Platform: macOS
Application: Chrome
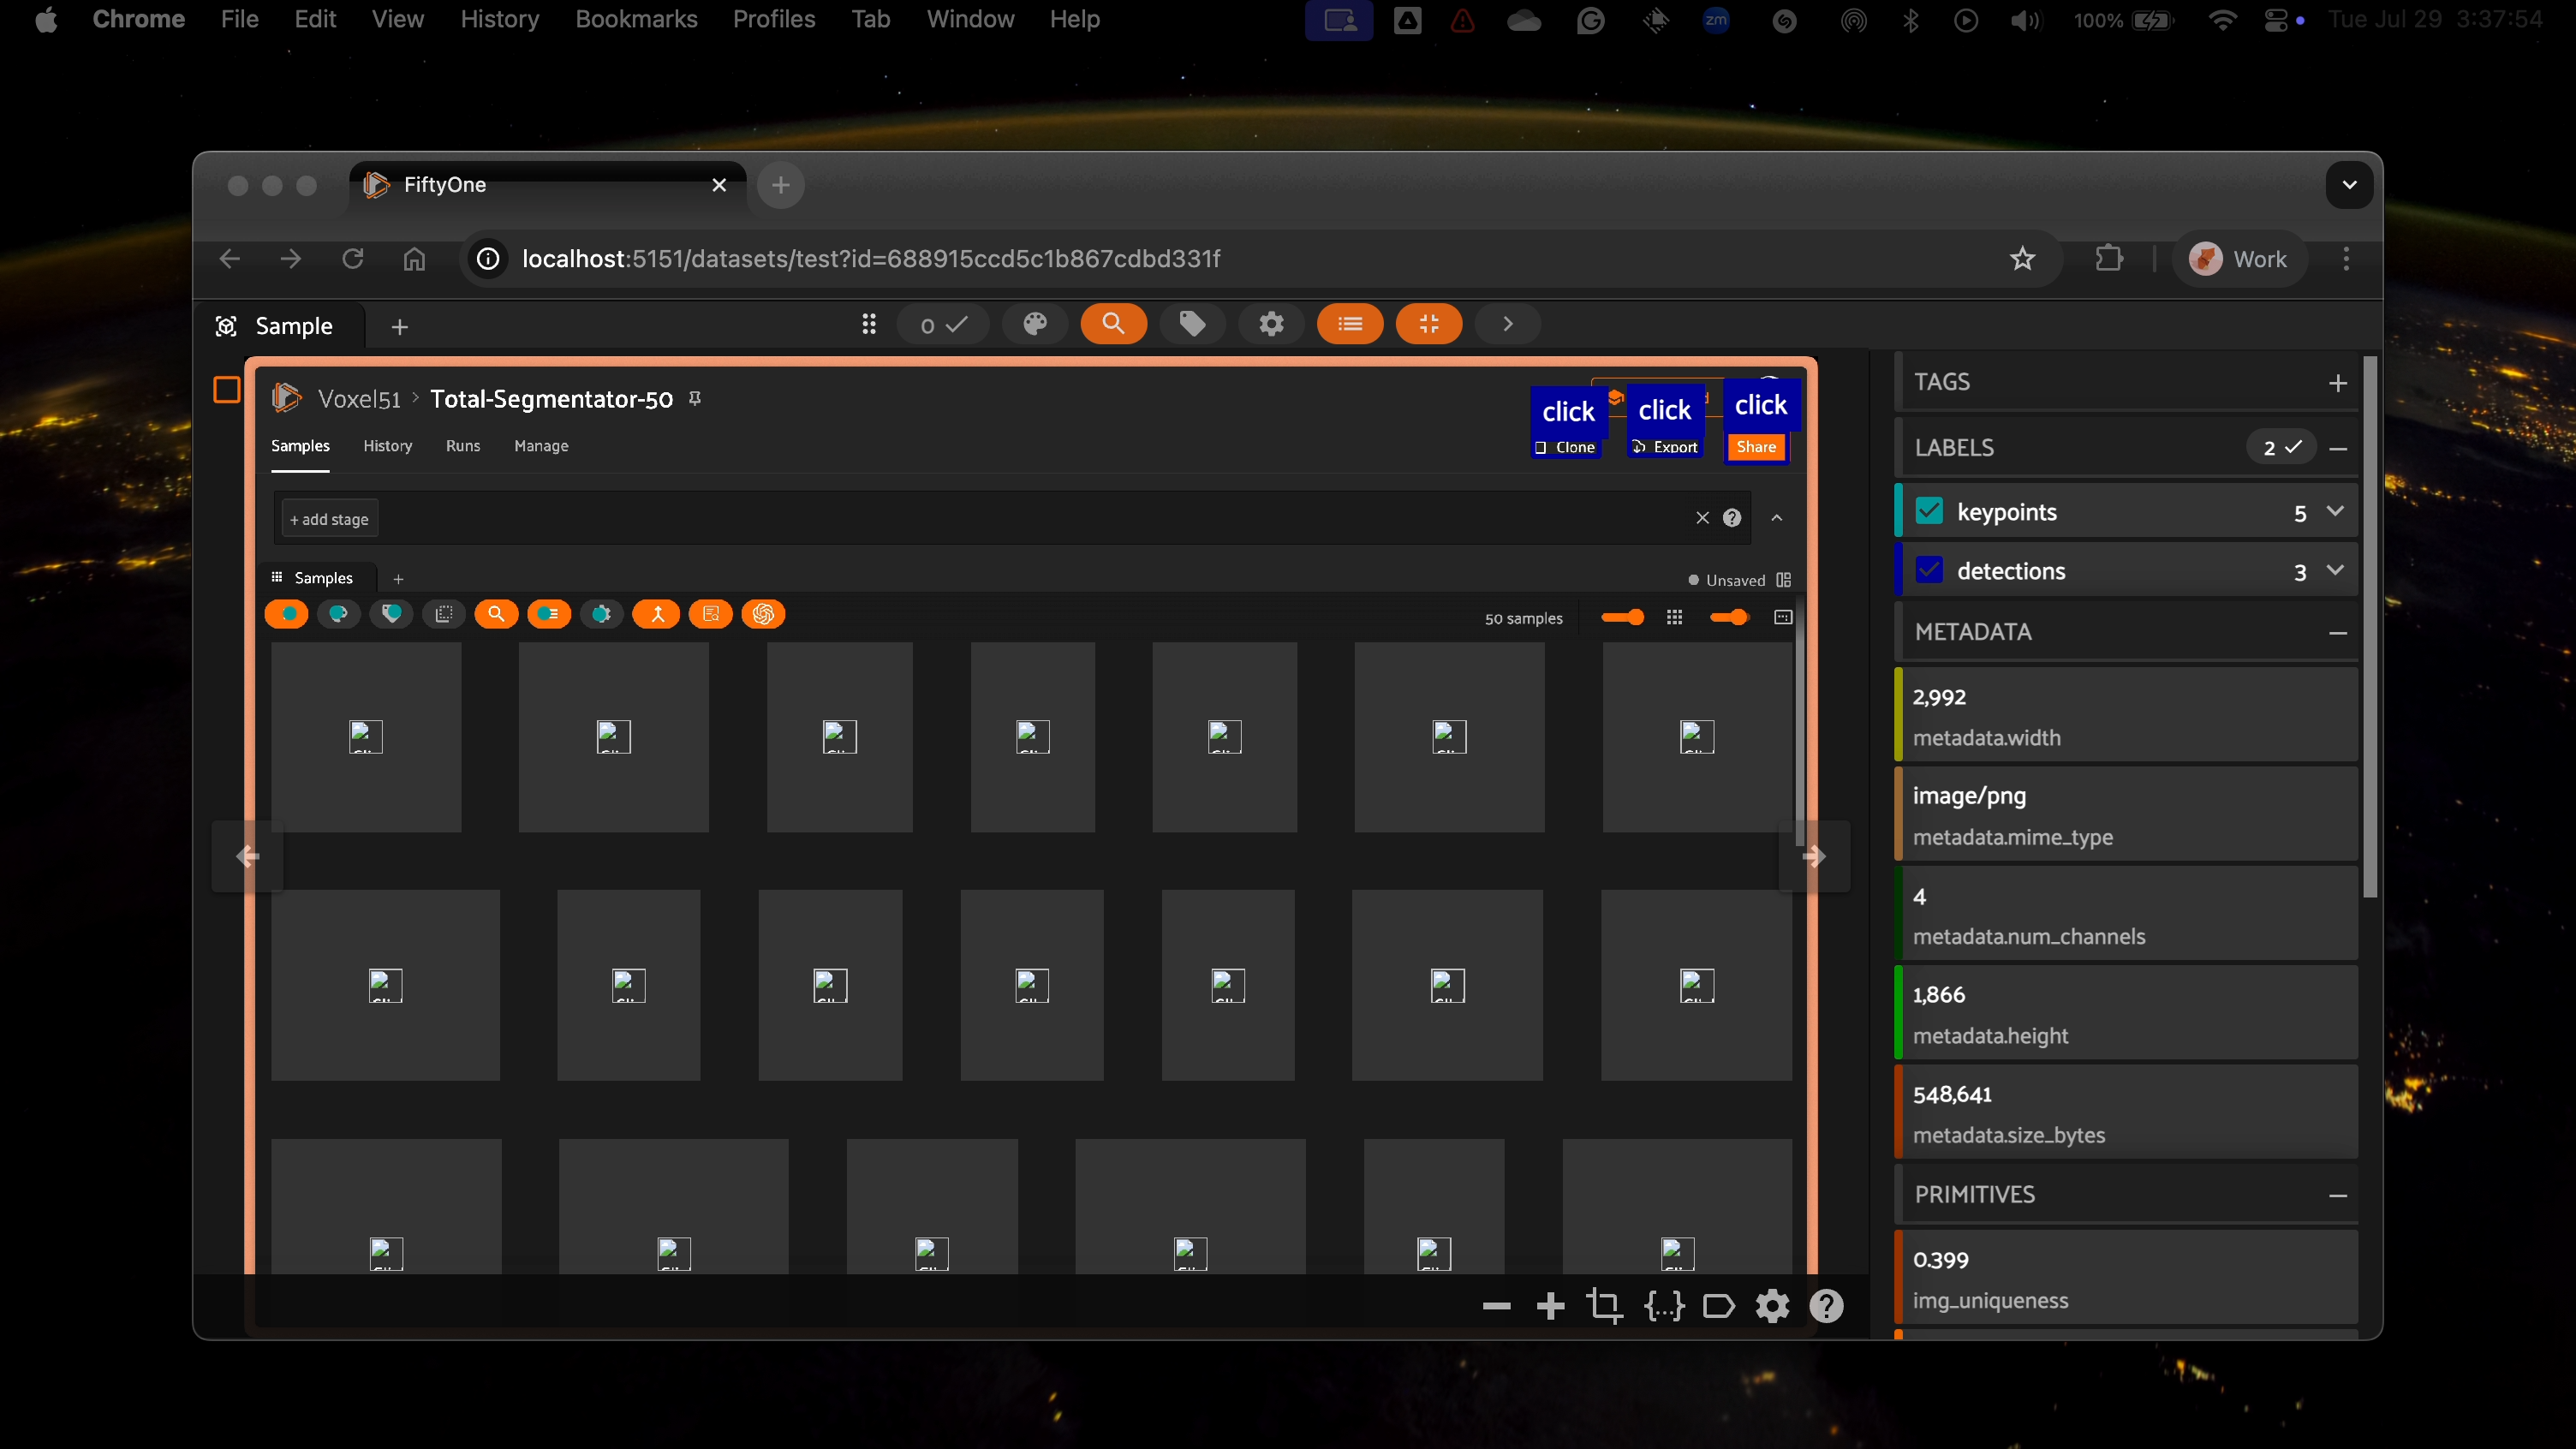
task_description: Move the actions bar to the left
action_type: drag
element_info: Menu Item

action_type: click

task_description: Select this sample
action_type: click
element_info: Checkbox

task_description: Open color settings menu
action_type: click
element_info: Icon

task_description: Open the sort by text similarity menu
action_type: click
element_info: Icon

task_description: Tag samples or labels
action_type: click
element_info: Icon

task_description: Open display options menu for this sample
action_type: click
element_info: Icon

task_description: Open bro
action_type: click
element_info: Icon

task_description: Exit full screen mode
action_type: click
element_info: Icon

task_description: Hide the sidebar from the modal
action_type: click
element_info: Icon

task_description: Open the tooltip for the click detection on the share button
action_type: hover
element_info: Menu Item

task_description: Open tooltip for the click detection on the Export button
action_type: hover
element_info: Menu Item

task_description: Open tooltip for the click detection on the clone button
action_type: hover
element_info: Menu Item

task_description: Expand the tags group in the sidebar of this modal
action_type: click
element_info: Icon

task_description: Minimize the labels group in the sample modal sidebar
action_type: click
element_info: Icon

task_description: Clear all the labels shown on this sample
action_type: click
element_info: Icon

task_description: How many keypoints are on this sample?
action_type: hover
element_info: Text

task_description: How many detections are on this sample
action_type: hover
element_info: Text

task_description: Minimize the primitives group in the sidebar of this modal
action_type: click
element_info: Icon

task_description: Where can I find the value of metadata.width for this sample?
action_type: hover
element_info: Text

task_description: Where can I find the value of metadata.mime_type for this sample?
action_type: hover
element_info: Text

task_description: Where can I find the value of metadata.num_channels for this sample?
action_type: hover
element_info: Text

task_description: Where can I find the value of metadata.height for this sample?
action_type: hover
element_info: Text

task_description: Where can I find the value of metadata.size_bytes for this sample?
action_type: hover
element_info: Text

task_description: Minimize the primitives group in the sidebar of this modal
action_type: click
element_info: Icon

task_description: Where can I find the value of img_uniqueness for this sample?
action_type: hover
element_info: Text
task_description: Find the actions row in the sample modal
action_type: hover
element_info: Menu Item

task_description: Find the samples panel in the modal
action_type: hover
element_info: Menu Item

task_description: Locate the tags group in the sidebar of the sample modal
action_type: hover
element_info: Menu Item

task_description: Locate the labels group in the sidebar of the sample modal
action_type: hover
element_info: Menu Item

task_description: Locate the metadata group in the sidebar of the sample modal
action_type: hover
element_info: Menu Item

task_description: Locate the primitives group in the sidebar of the sample modal
action_type: hover
element_info: Menu Item

task_description: Locate the sidebar in the sample modal
action_type: hover
element_info: Menu Item

task_description: Zoom out the sample in the modal
action_type: click
element_info: Icon

task_description: Zoom in the sample in the modal
action_type: click
element_info: Icon

task_description: Reset zoom to default in the sample modal
action_type: click
element_info: Icon

task_description: Toggle JSON view
action_type: click
element_info: Icon

task_description: Toggle visibility of all overlays
action_type: click
element_info: Icon

task_description: Open preferences menu for this sample
action_type: click
element_info: Icon

task_description: Open keyboard shortcuts menu
action_type: click
element_info: Icon